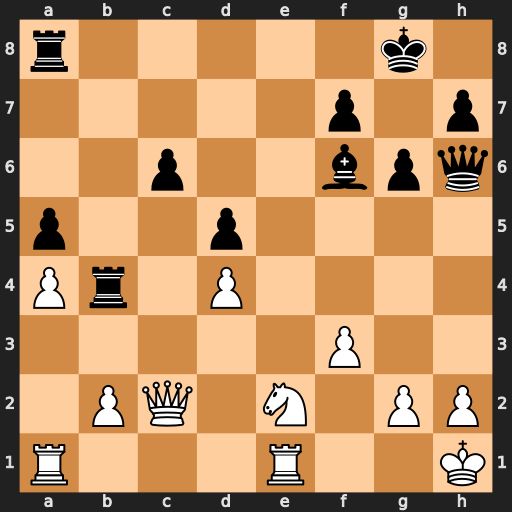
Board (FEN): r5k1/5p1p/2p2bpq/p2p4/Pr1P4/5P2/1PQ1N1PP/R3R2K
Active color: w
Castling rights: -
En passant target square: -
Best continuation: Qxc6 Rf8 Qxf6